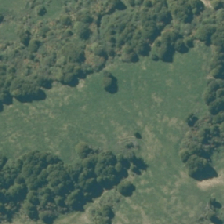
Land cover: high_producing_grassland